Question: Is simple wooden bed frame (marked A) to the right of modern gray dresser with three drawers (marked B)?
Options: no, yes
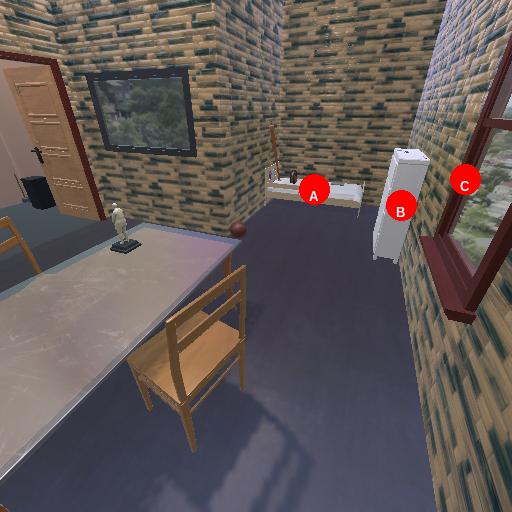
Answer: no